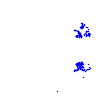
Particle: electron